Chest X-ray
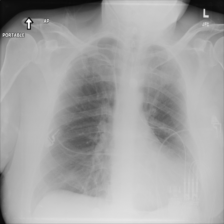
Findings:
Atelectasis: negative
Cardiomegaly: negative
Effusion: negative
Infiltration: negative
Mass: negative
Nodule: negative
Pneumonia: negative
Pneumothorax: negative
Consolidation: negative
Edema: negative
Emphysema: negative
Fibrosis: negative
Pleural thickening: negative
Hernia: negative